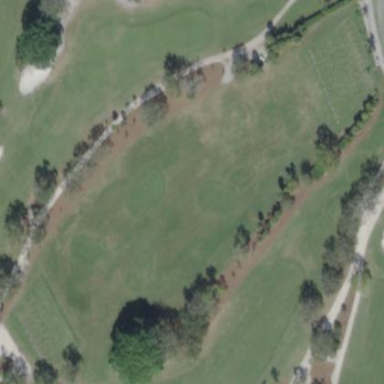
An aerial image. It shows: Driving range for golf on grass.